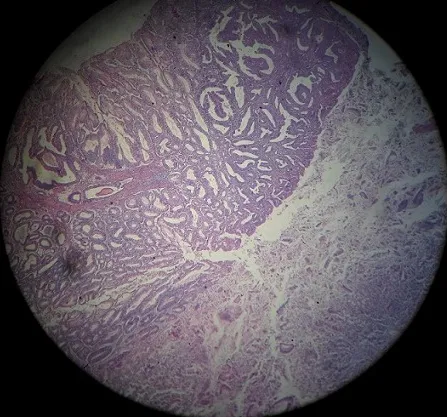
A photomicrograph of sigmoid adenocarcinoma colored by the hematoxylin-eosin magnified at 20 times.
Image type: pathology (h&e)